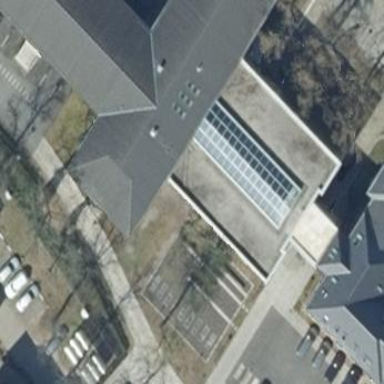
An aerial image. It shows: Government office building.